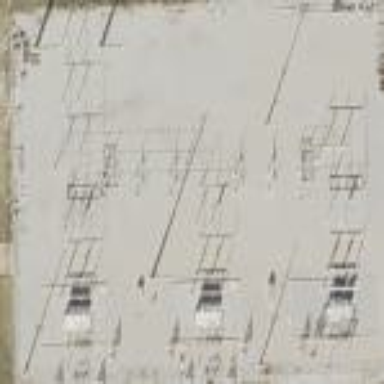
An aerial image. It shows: Industrial substation surrounded by fence.